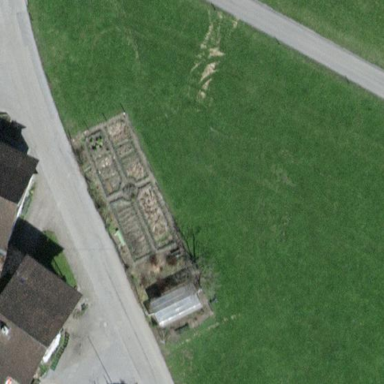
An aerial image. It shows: Garden that is leisure land.